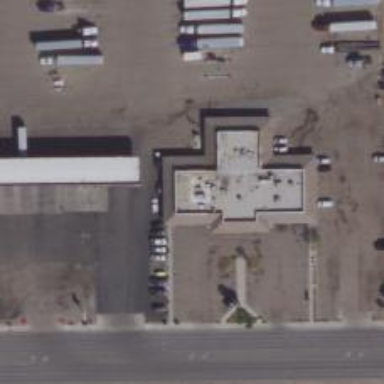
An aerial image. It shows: Convenience shop.